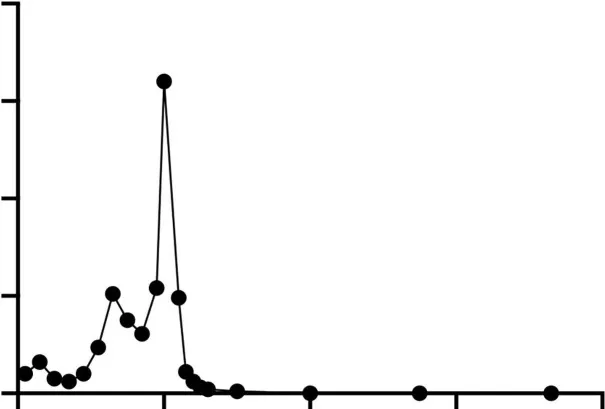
The concentration curve of tacrolimus during the follow-up.
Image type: chart (chart)